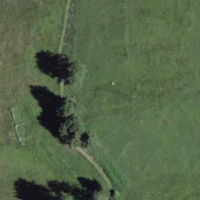
EUNIS habitat code: 26
Species observed at this site:
Allium carinatum
Galium boreale
Lilium bulbiferum